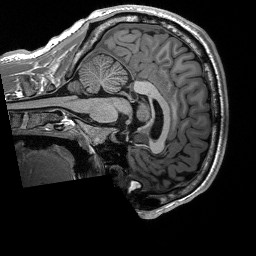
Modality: T1w
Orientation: sagittal
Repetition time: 8 s
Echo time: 0.066 s